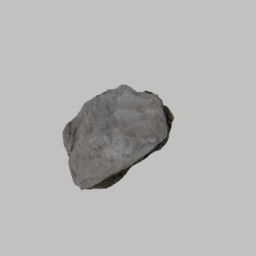
Label: nature